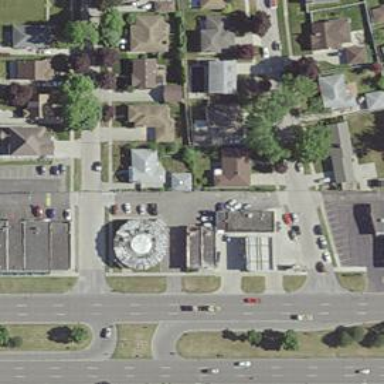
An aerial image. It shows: Convenience shop.